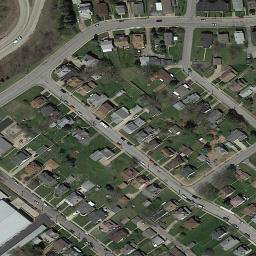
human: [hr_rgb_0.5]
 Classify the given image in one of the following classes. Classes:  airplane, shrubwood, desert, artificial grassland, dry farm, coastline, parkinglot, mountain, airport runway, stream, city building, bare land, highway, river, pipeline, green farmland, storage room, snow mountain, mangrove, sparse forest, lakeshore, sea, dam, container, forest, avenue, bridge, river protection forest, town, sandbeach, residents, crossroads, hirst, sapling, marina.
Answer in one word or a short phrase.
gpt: town